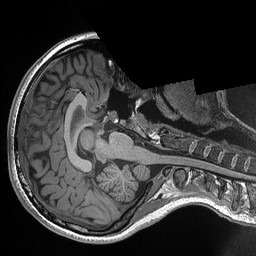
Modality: T1w
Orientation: axial
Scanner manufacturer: siemens
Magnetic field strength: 3 T
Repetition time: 2.3 s
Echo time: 0.00298 s